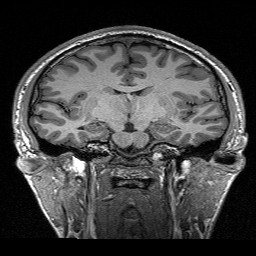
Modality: T1w
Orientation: sagittal
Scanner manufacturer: siemens
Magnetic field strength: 3 T